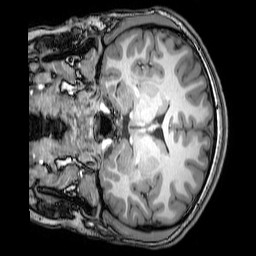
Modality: T1w
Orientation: coronal
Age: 19
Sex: male